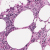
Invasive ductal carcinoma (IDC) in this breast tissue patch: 0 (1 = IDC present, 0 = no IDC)